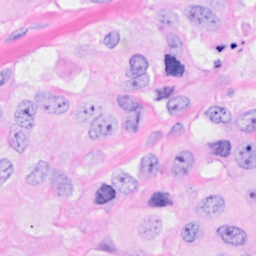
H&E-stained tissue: Breast